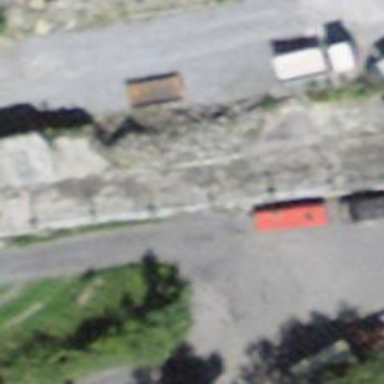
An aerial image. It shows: Retaining wall.